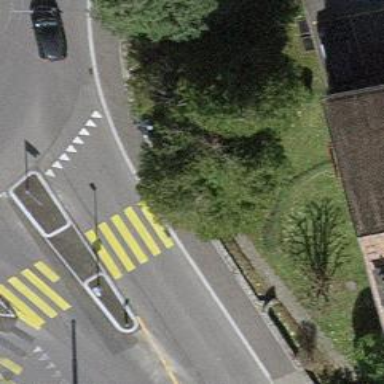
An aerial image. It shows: Kerb barrier.